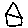
Label: house